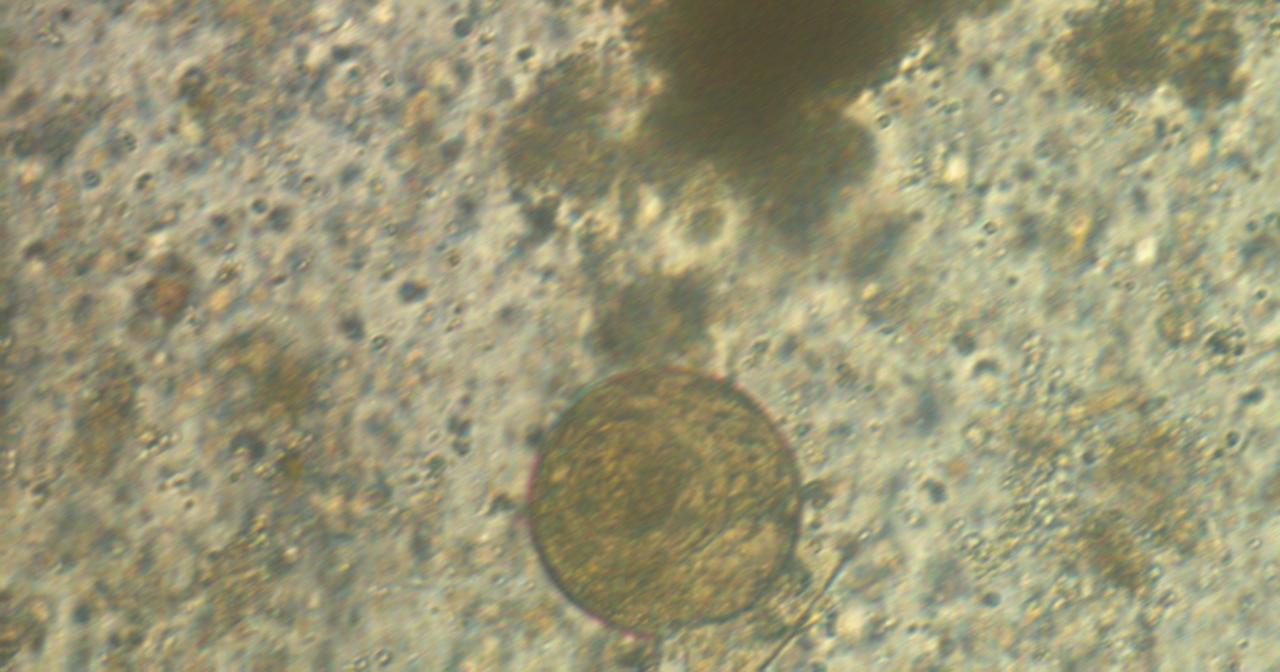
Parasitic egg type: Hymenolepis diminuta